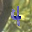
Label: 4